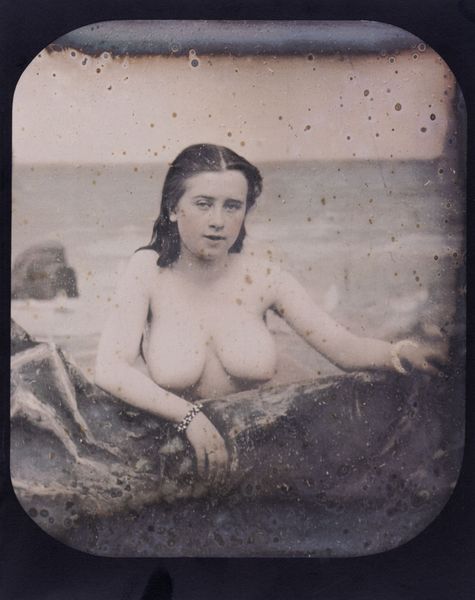
Titel: Dame aus einem "geheimen Cabinett mit Nuditäten"
Künstler: Georg (Fotograf) Böttger
Standort: München
Institution: Stadtmuseum, Graphische Sammlung
Schlagwörter: akt, felsen, haut, körper, meer, nackt, wasser, weiß, baden, badende, mädchen, sand, see, ufer, braun, brust, busen, fenster, finger, frau, grau, haar, mund, nase, ohrring, schmuck, schwarz, vordergrund, blick, dame, alt, arme, augen, gesicht, stein, bildnis, hände, portrait, porträt, nass, gewässer, haare, pose, augenbrauen, brustbild, lippen, mittelscheitel, ohren, rosa, scheitel, brüste, strand, wellen, fels, kette, mauer, vergilbt, brandung, brauen, erotik, foto, fotografie, photographie, riff, nackig, schwimmen, fkk, schwarz-weiß, koloriert, posieren, photo, flecken, negativ, armband, armbänder, armreif, romantisch, venus, meerjungfrau, abgerundet, aufnahme, tropfen, beschädigung, rinf, dreckig, aktbild, beschädigt, freau, dia, sephia, akt daguerreotypie, aktfoto, 20er, anm wasser, nacktstudie, felsrn, aarmband